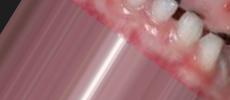
Condition: Caries